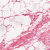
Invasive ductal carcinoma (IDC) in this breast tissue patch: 0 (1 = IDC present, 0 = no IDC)